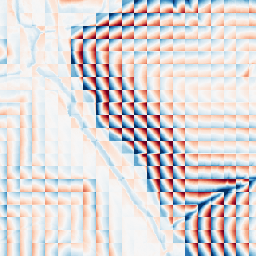
Category: wavelet
Decomposition family: wavelet_dwt
Decomposition parameters: wavelet: haar
level: 4
Upsampling method: area
Upsampling parameters: scale: 8
Upsampling scale: 8